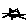
Label: cat